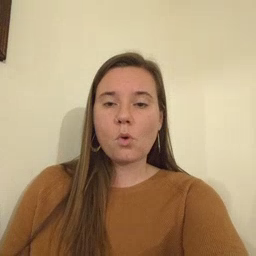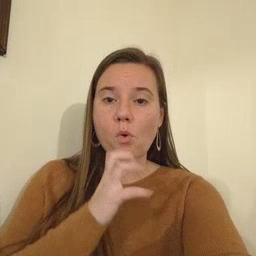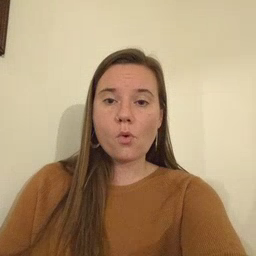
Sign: old